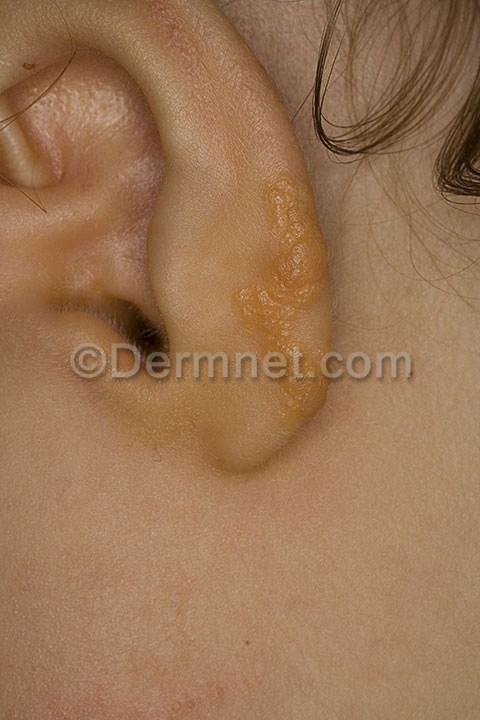
Disease: Seborrheic Keratoses and other Benign Tumors